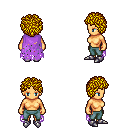
a pixel art fantasy rpg character, female body template, human, tanned skin, maroon tattered cape, teal pants, blonde curly afro hairstyle, metal boots, four views (front, back, left, right), 2x2 character sprite sheet, small pixel art, hard edges, no anti-aliasing